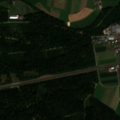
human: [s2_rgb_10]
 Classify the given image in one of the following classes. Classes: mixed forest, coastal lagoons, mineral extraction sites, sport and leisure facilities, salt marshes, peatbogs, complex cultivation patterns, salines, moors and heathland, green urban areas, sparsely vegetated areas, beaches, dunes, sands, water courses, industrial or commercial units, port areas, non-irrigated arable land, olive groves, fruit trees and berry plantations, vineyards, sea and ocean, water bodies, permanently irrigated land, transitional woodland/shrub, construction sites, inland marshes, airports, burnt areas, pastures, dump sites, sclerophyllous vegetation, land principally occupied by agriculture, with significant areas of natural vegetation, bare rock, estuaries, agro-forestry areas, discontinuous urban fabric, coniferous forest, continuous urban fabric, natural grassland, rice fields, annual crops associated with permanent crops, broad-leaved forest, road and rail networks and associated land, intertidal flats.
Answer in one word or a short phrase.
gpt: discontinuous urban fabric, non-irrigated arable land, coniferous forest, mixed forest